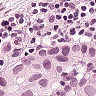
Metastatic tissue present: yes